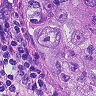
Metastatic tissue present: yes